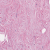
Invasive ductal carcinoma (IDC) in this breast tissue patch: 1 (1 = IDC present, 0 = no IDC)